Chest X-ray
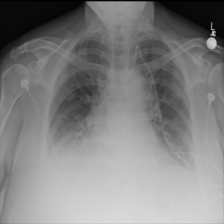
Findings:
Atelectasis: positive
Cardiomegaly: negative
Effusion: positive
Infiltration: positive
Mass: negative
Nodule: negative
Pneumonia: negative
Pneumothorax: negative
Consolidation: negative
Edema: negative
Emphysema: negative
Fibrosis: negative
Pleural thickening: negative
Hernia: negative